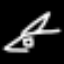
Label: airplane